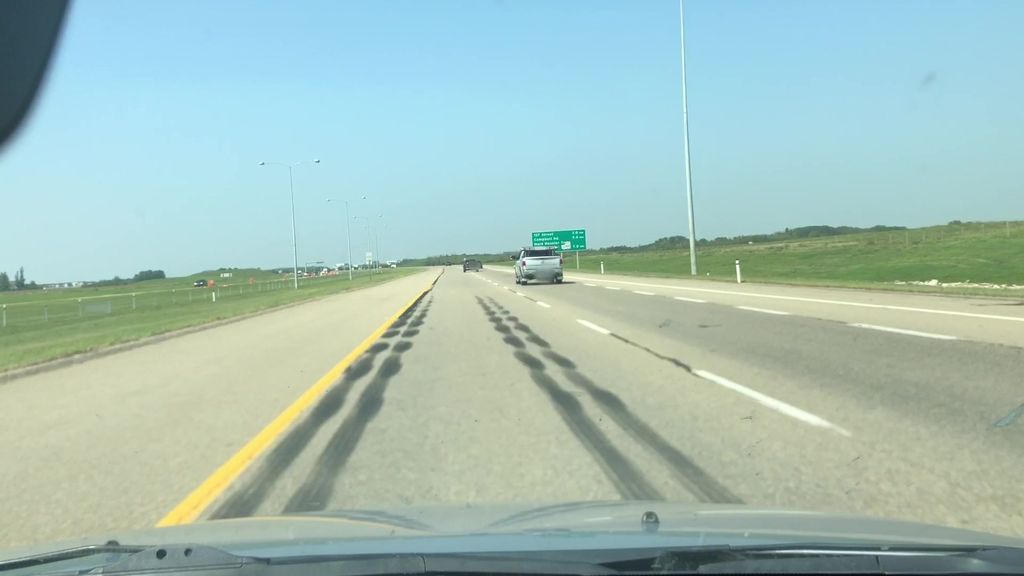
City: edmonton